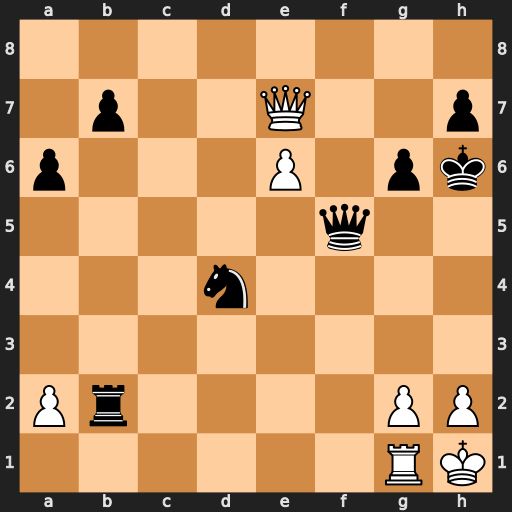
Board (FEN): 8/1p2Q2p/p3P1pk/5q2/3n4/8/Pr4PP/6RK
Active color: w
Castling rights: -
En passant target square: -
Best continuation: Qh4+ Qh5 Qxd4 Re2 Qf4+ Qg5 Qf8+ Kh5 e7